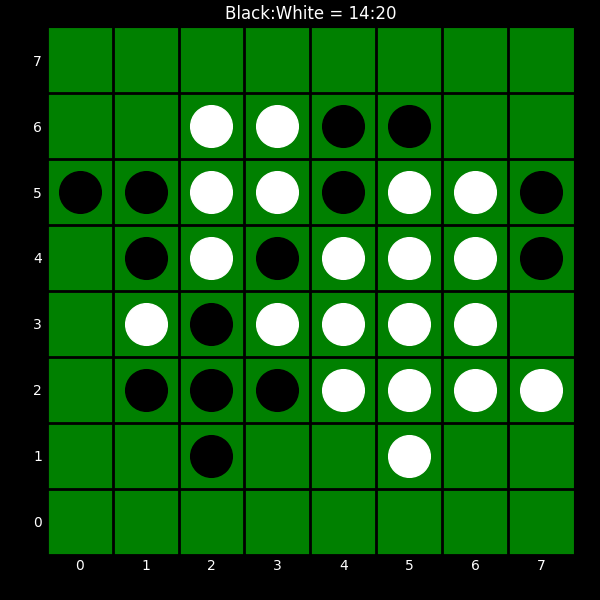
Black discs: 14
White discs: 20